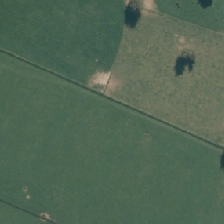
Land cover: shortrotation_cropland